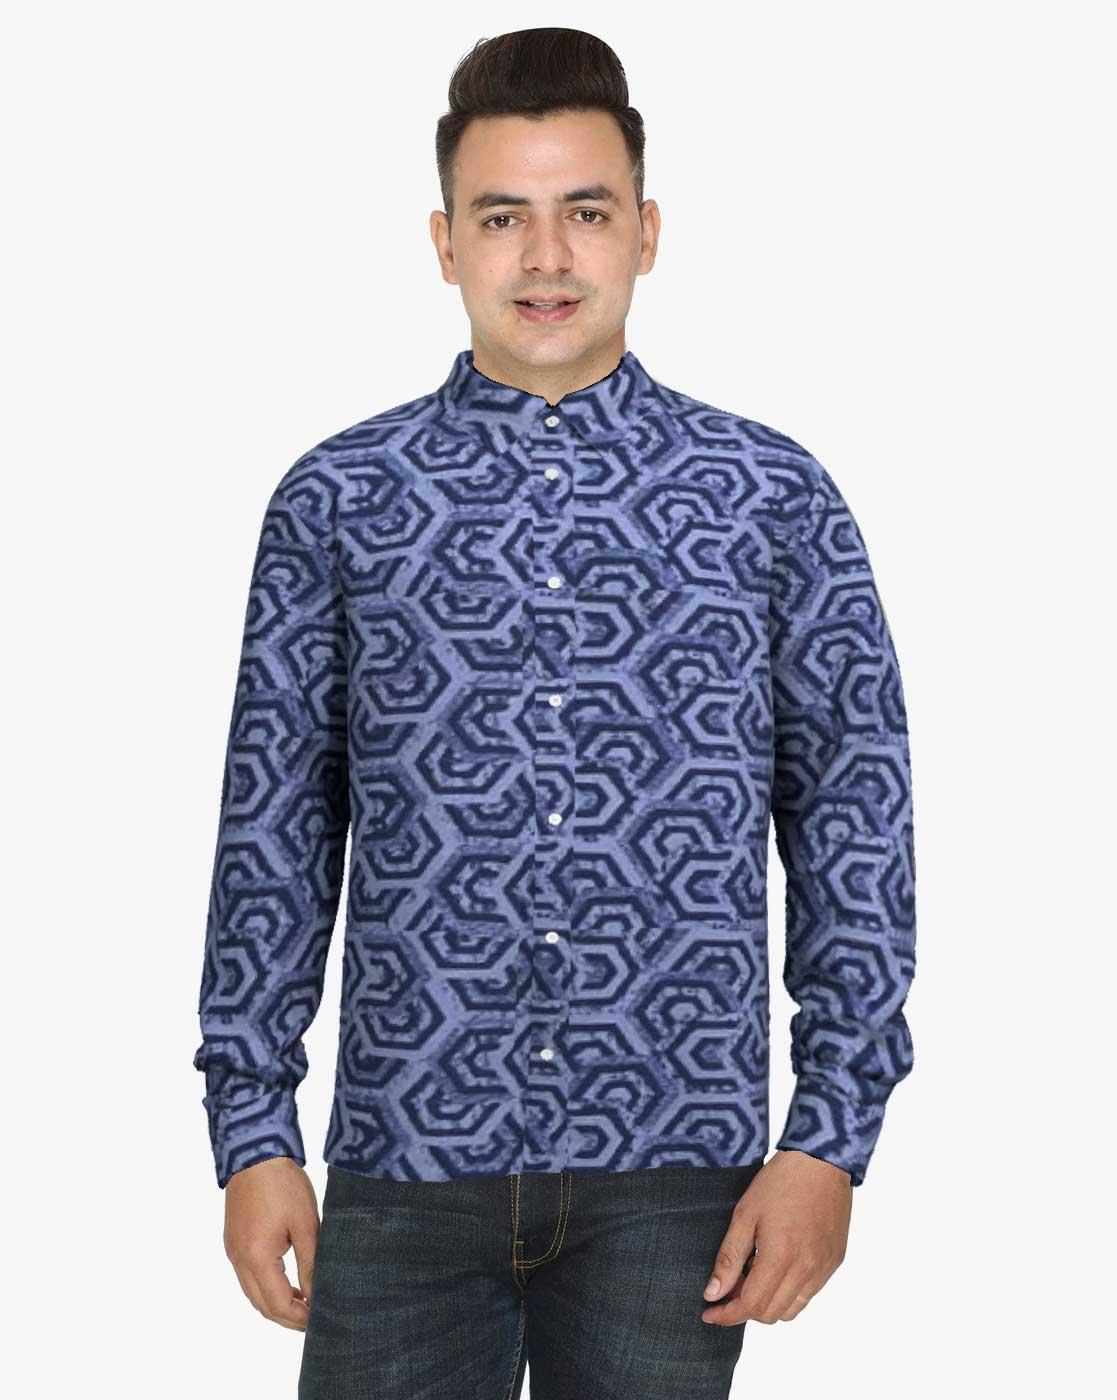
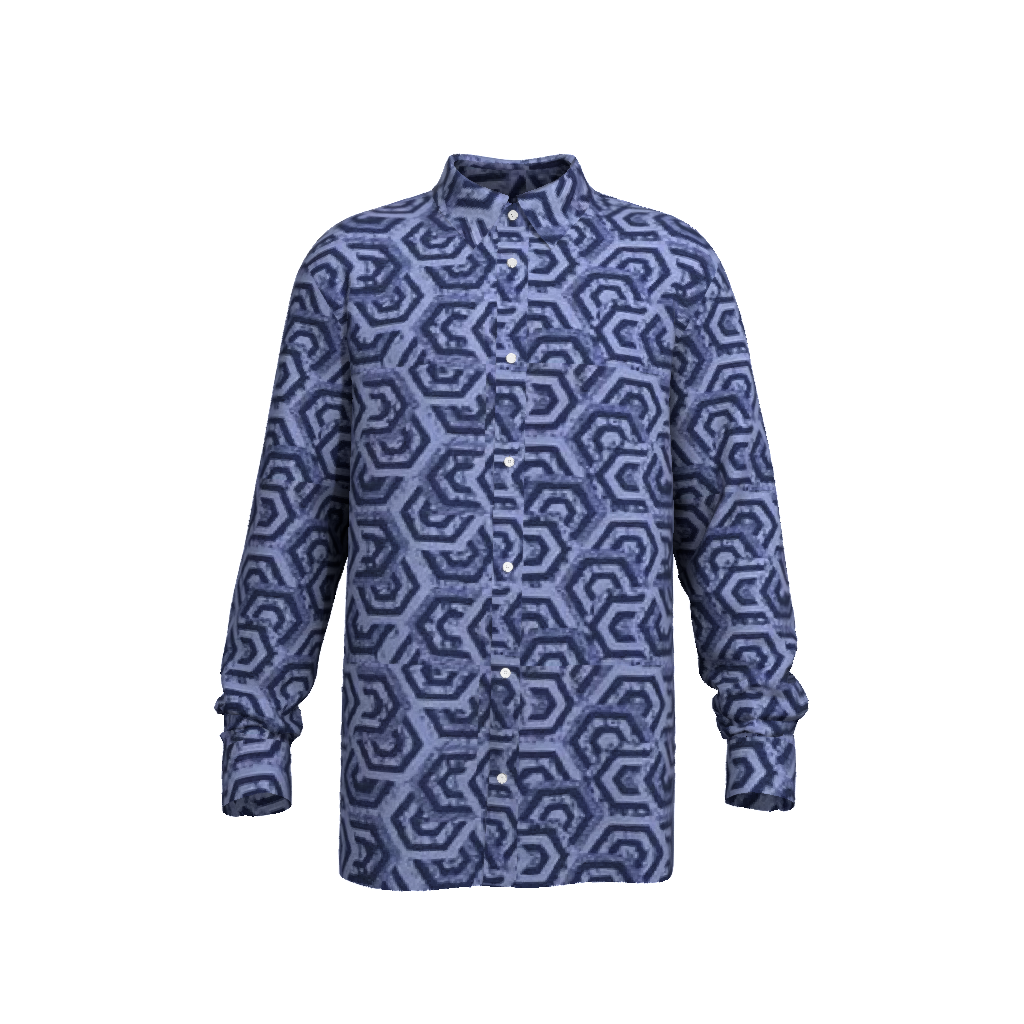
Clothing description: navy multi tie dye button up tee